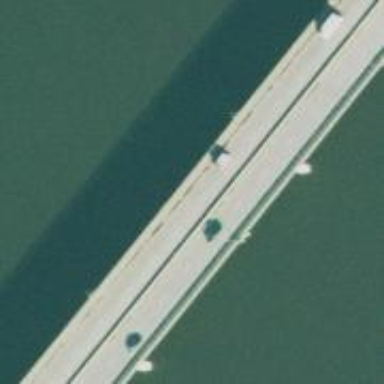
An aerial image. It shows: Trunk highway bridge with asphalt surface.